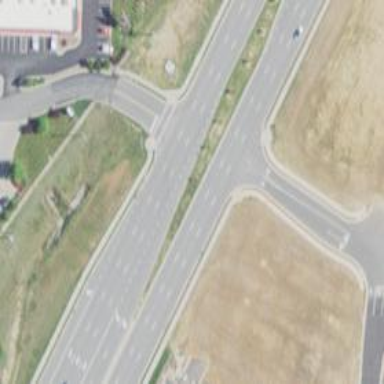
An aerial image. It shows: Unmarked crossing on the road.